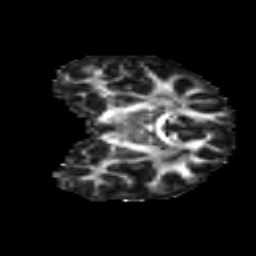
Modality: FA
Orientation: coronal
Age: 15
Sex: male
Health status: ill
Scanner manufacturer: ge
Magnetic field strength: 3 T
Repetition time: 6.752 s
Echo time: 0.079 s